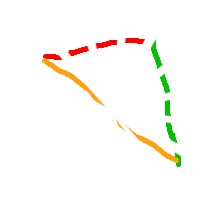
Shape: triangle